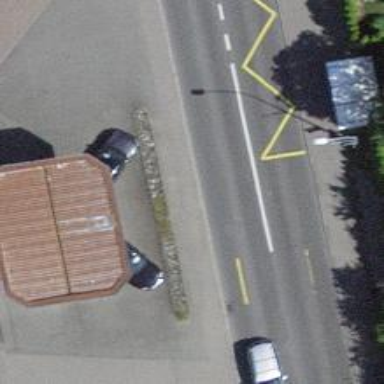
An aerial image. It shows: Platform for public transport is situated by the road.